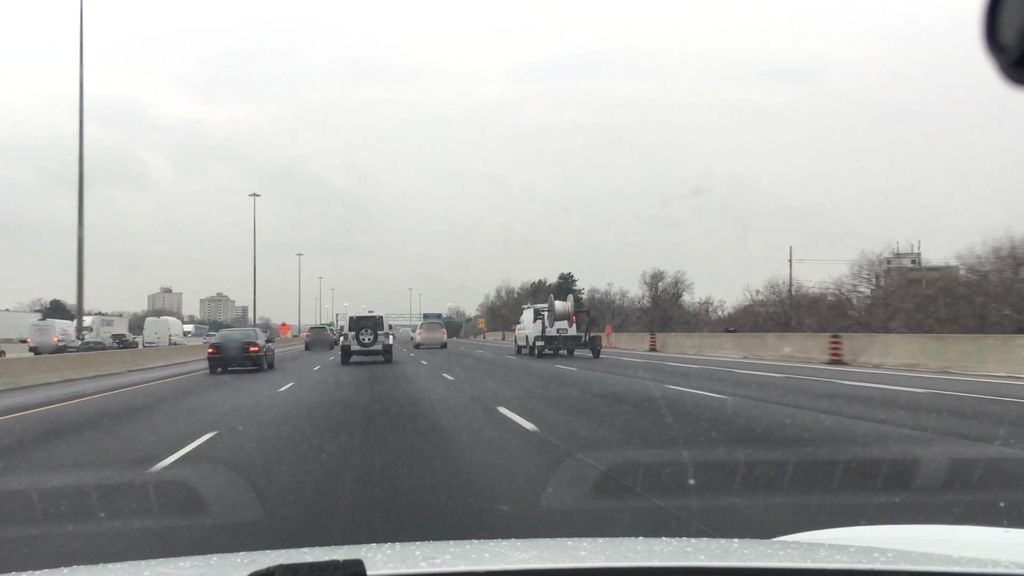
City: toronto